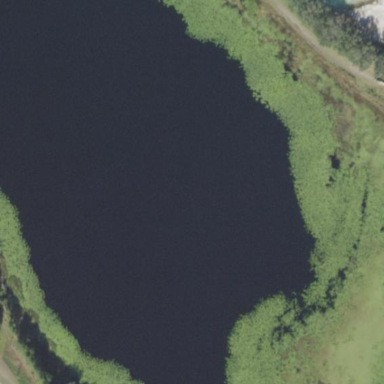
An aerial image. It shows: Marshy wetland area.